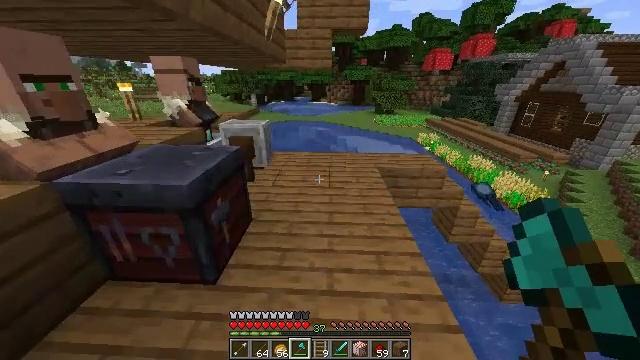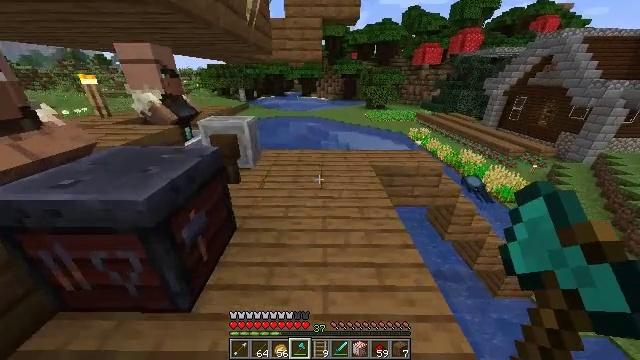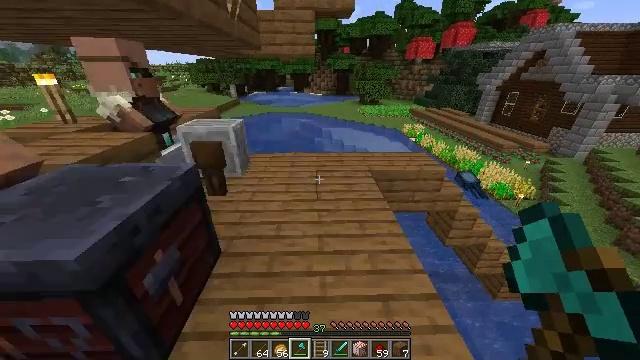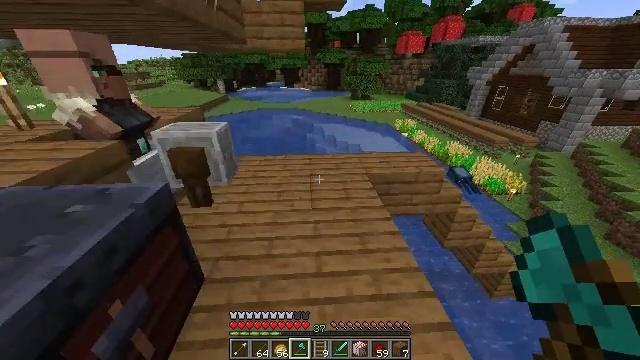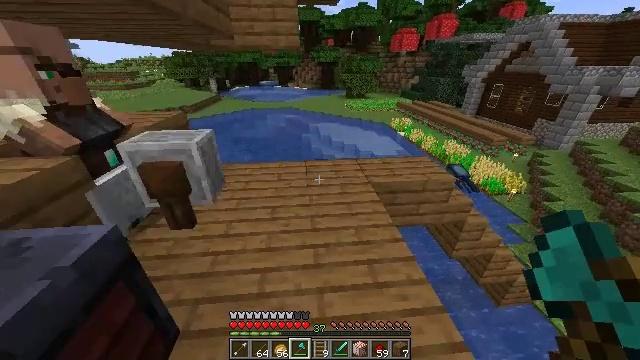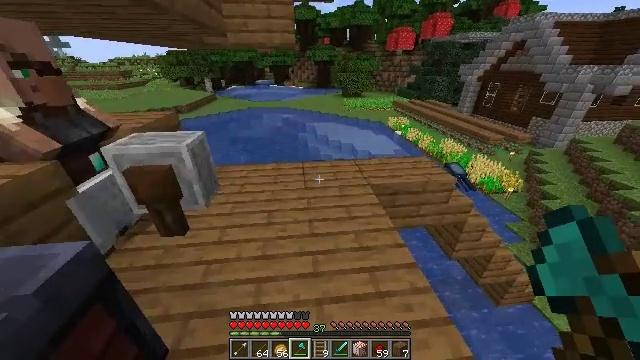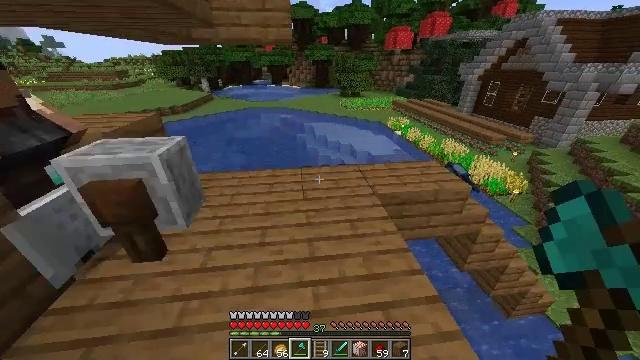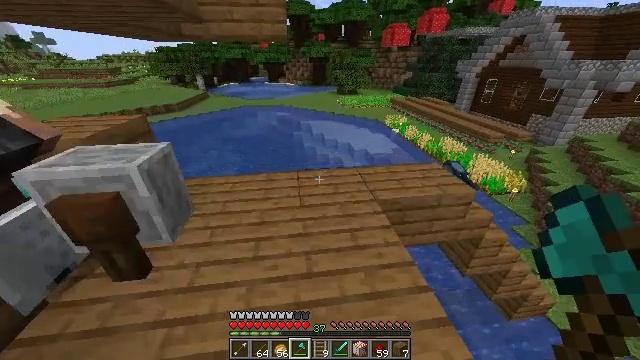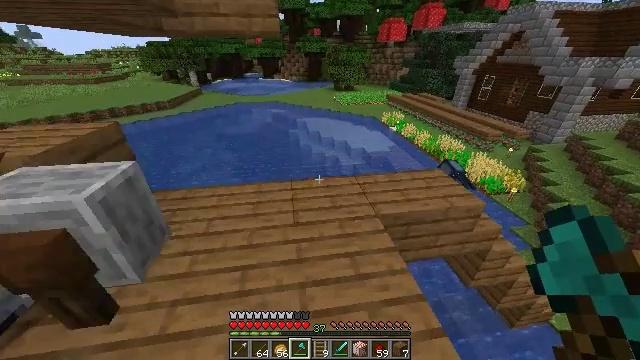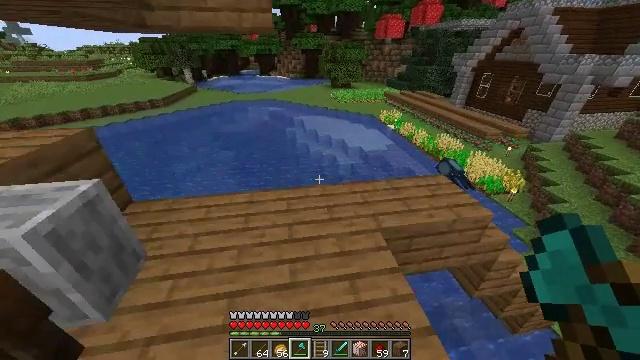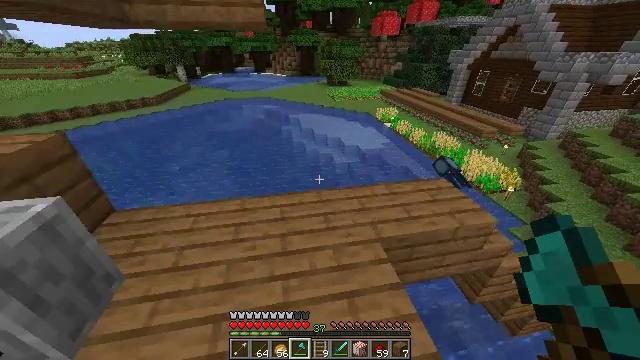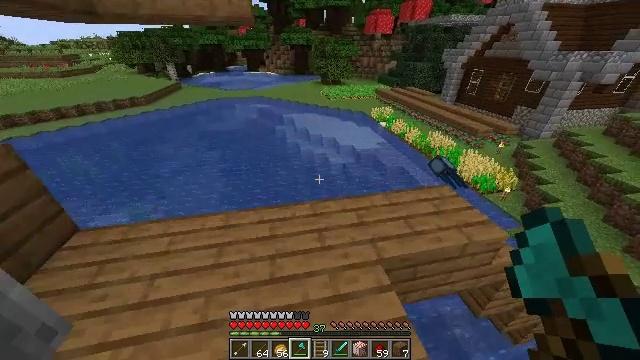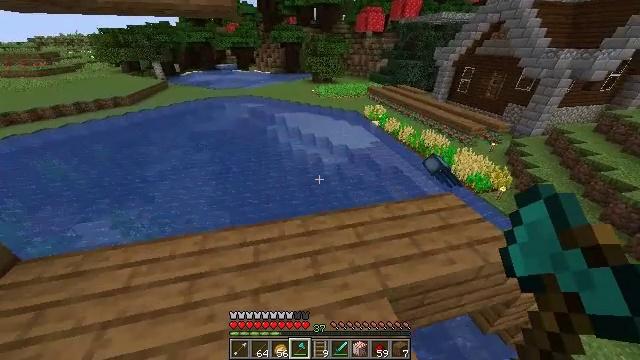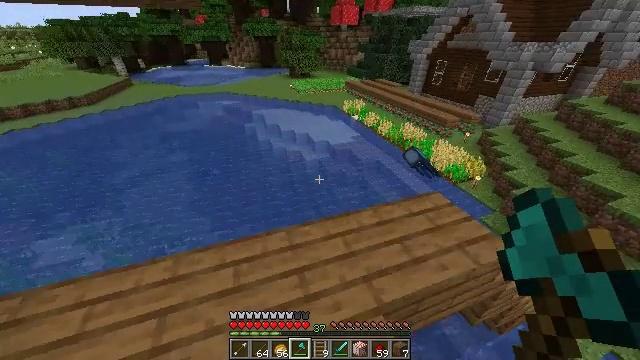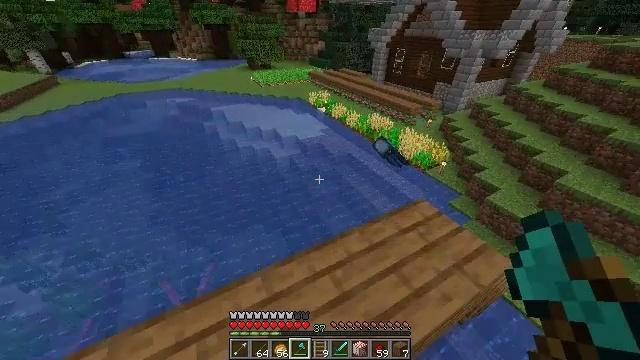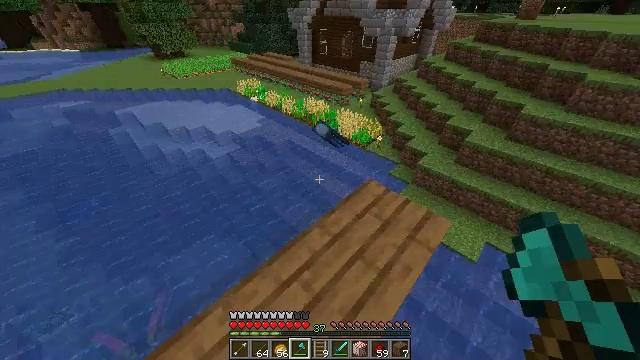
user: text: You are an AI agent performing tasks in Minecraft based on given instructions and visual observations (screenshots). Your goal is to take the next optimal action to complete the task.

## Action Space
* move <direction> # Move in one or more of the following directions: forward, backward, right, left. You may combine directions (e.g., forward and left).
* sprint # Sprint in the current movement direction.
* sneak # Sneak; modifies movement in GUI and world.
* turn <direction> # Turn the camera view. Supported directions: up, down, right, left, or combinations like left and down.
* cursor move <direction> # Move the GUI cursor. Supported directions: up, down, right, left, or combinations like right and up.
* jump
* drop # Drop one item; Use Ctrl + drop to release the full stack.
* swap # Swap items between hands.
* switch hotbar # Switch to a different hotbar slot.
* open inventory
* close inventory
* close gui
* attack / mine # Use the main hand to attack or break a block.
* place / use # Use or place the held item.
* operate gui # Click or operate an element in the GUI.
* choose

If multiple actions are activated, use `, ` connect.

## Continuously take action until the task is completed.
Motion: motion action
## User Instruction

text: Break the potato plant to gather potatoes.
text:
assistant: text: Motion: move forward, turn right and down
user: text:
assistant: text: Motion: move forward, turn right
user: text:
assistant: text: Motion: move forward, turn right and down
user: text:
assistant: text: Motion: move forward, sprint, turn right
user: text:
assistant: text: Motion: move forward, sprint
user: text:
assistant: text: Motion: move forward, sprint
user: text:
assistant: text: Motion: move forward, sprint
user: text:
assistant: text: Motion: move forward, turn right
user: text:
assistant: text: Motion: move forward
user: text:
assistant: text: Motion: move forward, turn right
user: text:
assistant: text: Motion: move forward, sprint, turn right
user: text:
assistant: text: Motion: move forward, sprint, turn right
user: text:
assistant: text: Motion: move forward, sprint, turn right and down
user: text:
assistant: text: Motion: move forward, turn right and down
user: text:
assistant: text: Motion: move forward, turn right and down
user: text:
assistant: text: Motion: move forward, turn right and down
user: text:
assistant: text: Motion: move forward, turn right and down
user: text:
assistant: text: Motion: move forward, sprint, turn right and down
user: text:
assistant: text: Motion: move forward, sprint, turn right
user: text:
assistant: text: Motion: move forward, sprint, turn right
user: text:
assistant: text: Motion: move forward, turn right
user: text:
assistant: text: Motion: move forward, turn right
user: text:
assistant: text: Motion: move forward
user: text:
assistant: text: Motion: move forward, sprint
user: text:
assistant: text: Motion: move forward, sprint
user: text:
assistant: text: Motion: move forward, sprint
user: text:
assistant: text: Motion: move forward
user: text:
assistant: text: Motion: move forward
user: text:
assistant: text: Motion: move forward
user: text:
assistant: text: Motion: move forward, sprint, turn left